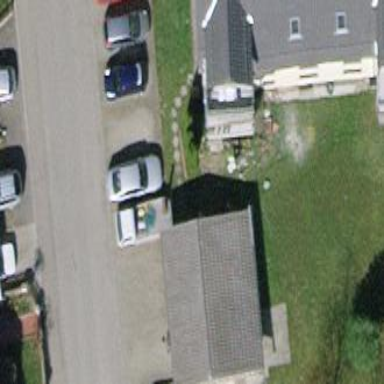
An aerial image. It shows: Garage building.